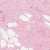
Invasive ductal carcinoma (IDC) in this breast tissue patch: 0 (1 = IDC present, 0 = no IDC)